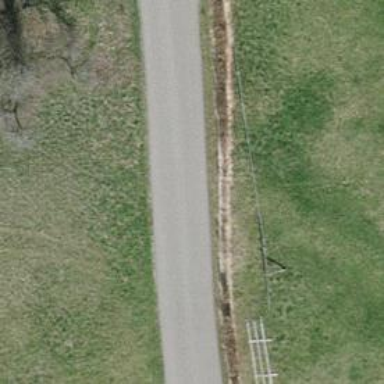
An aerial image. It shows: Hedge acting as barrier.